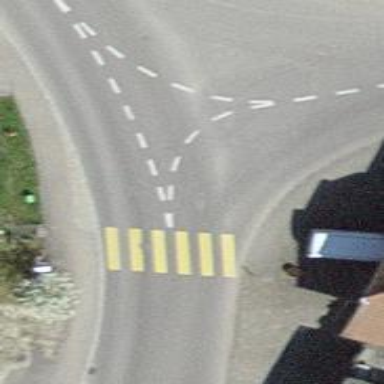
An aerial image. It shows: Uncontrolled zebra crossing with zebra markings.